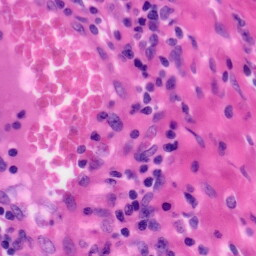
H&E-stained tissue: Tonsil